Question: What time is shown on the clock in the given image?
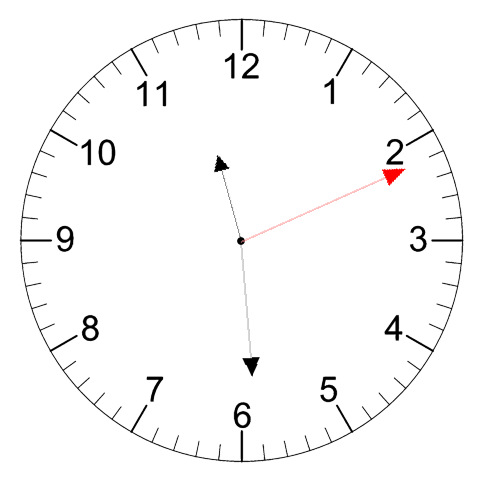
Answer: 11:29:11